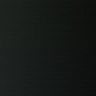
Metastatic tissue present: no